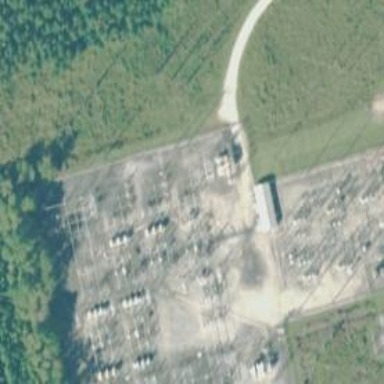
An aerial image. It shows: Switch for power supply.